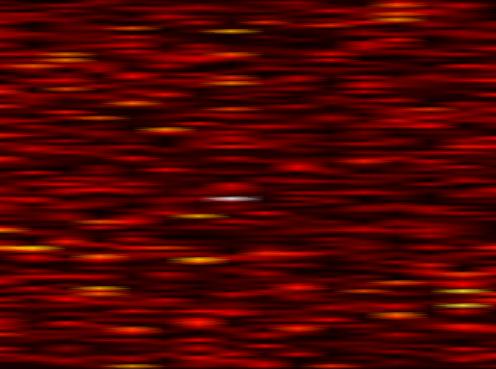
Label: FOFDM